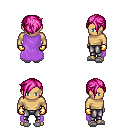
a pixel art fantasy rpg character, male body template, human, tanned skin, lavender cape, metal pants, pink pixie cut hairstyle, gold gloves, white slippers, four views (front, back, left, right), 2x2 character sprite sheet, small pixel art, hard edges, no anti-aliasing